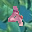
Label: 4